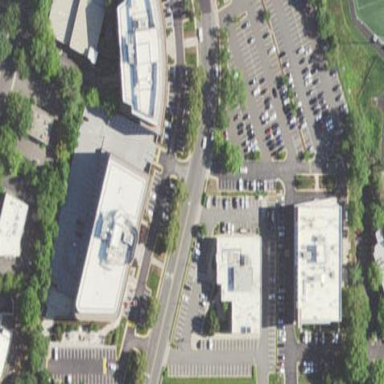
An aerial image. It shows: Commercial area.